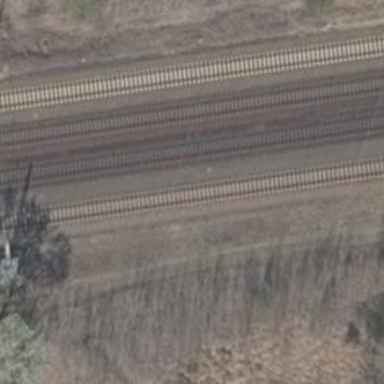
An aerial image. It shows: Railway service station.